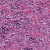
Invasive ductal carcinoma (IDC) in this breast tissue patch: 1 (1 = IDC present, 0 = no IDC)